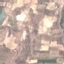
Land use / land cover class: PermanentCrop